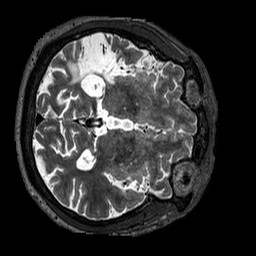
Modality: T2w
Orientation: axial
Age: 70
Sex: male
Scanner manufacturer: siemens
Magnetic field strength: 3 T
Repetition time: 3.2 s
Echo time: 0.567 s